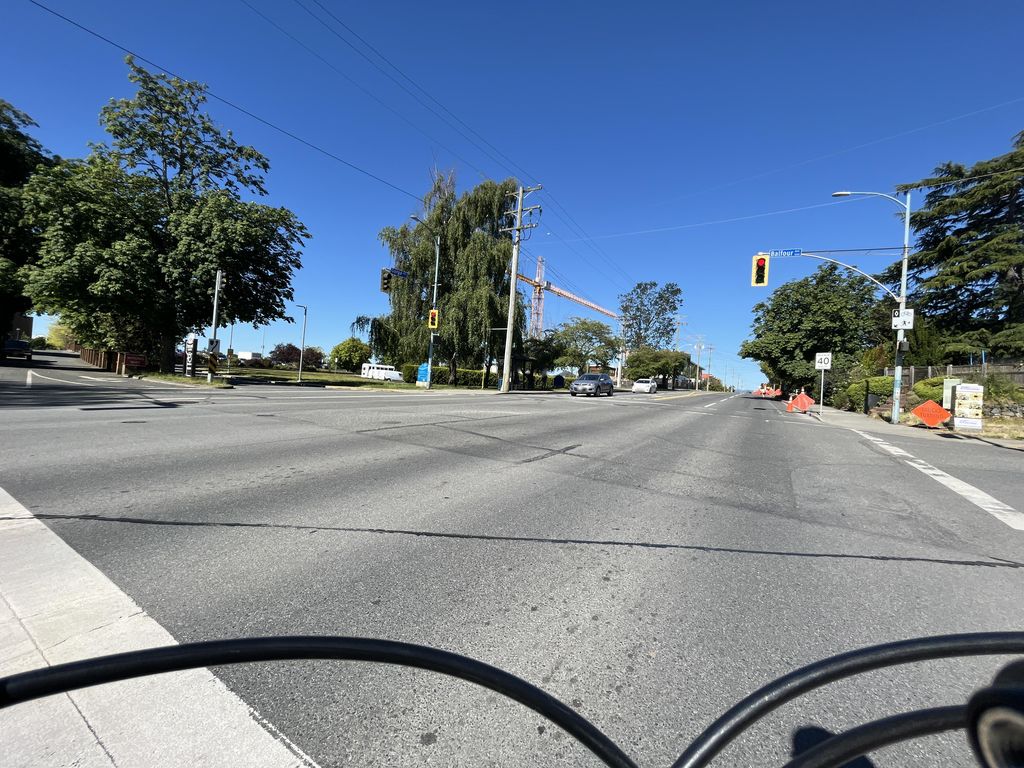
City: victoria